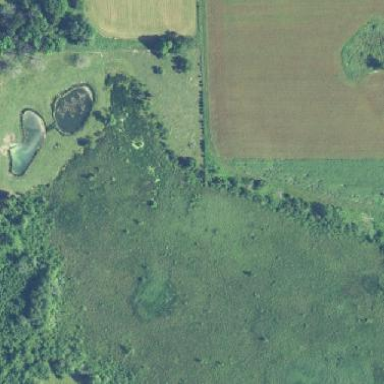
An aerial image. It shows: Marshy wetland area.